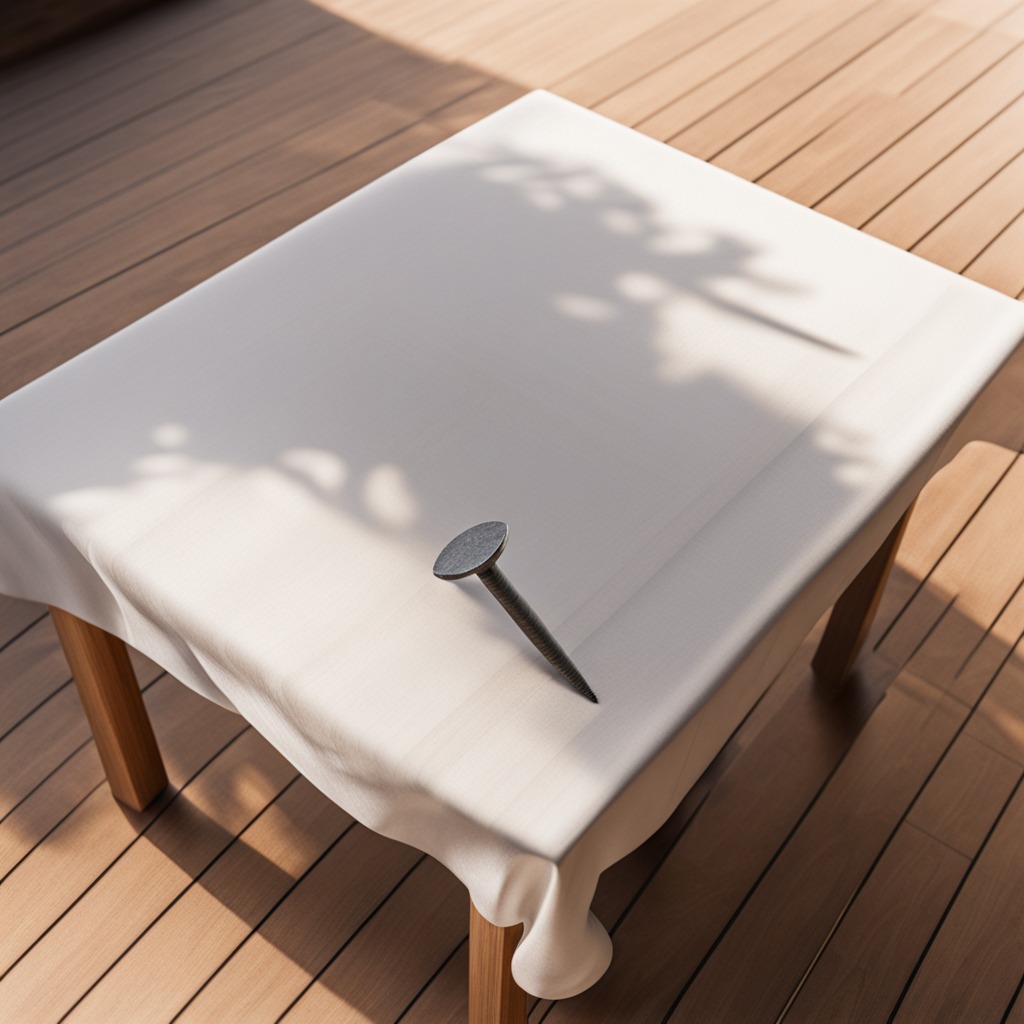
A nail lying on a wooden table in an outdoor workshop during daytime bright natural light soft shadows worn but beneath the cloth